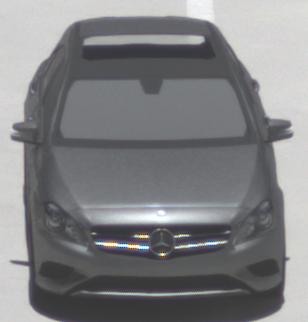
Make: Mercedes-Benz
Model: A 180
Detailed model: A-Class (176)
Model produced from: 2012/09
Model produced until: 2015/07
Doors: 5
Color: gray
Road condition: dry road
Daytime: midday
Contrast: high contrast